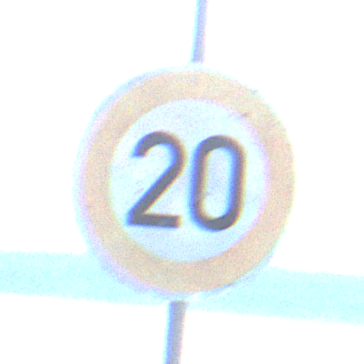
Verkehrszeichen: Geschwindigkeit20
Umgebung: Outdoor, Suburban
Tageszeit: SunriseSunset
Wetter: PartlyCloudy
Licht: Natural
Jahreszeit: NotSpecified
Kontrast: LowContrast